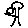
Label: tree